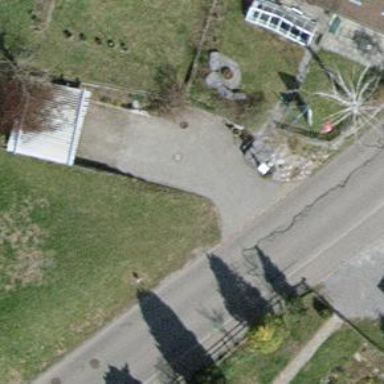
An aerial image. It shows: Driveway made of paving stones.